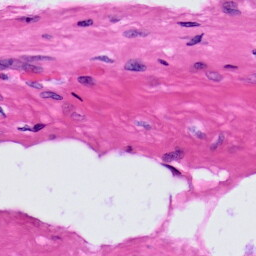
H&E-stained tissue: Prostate